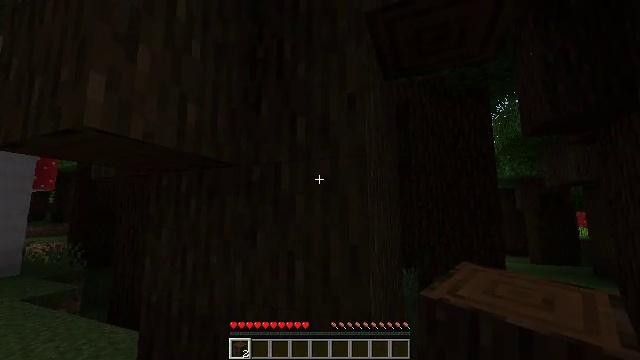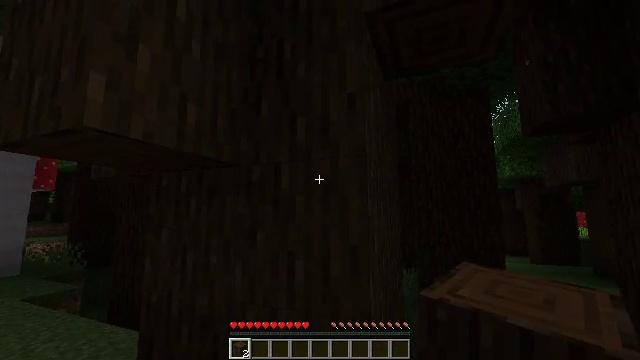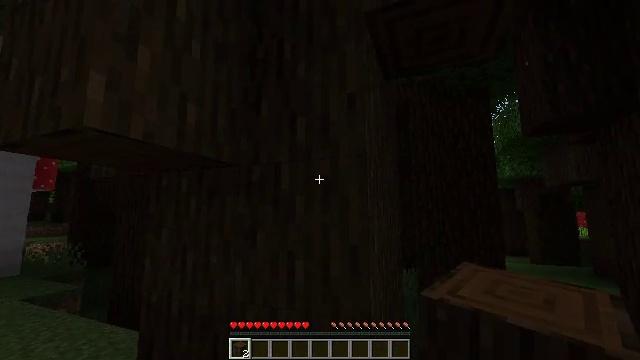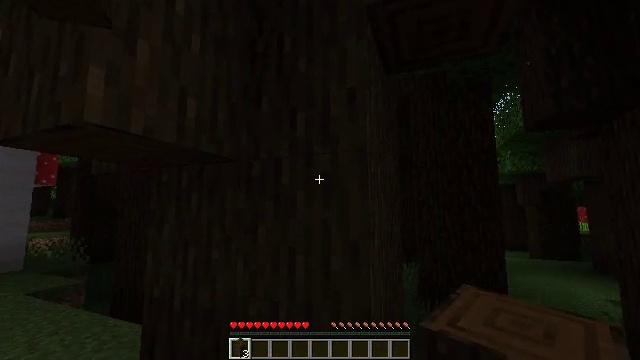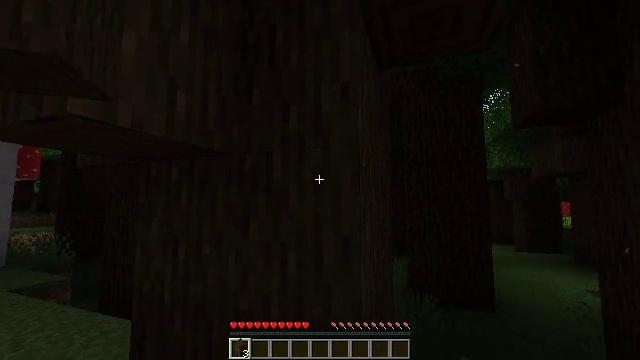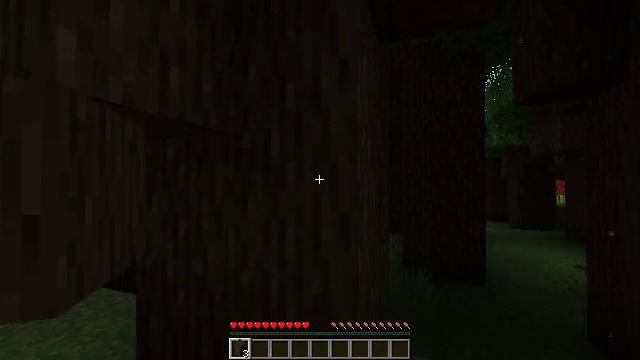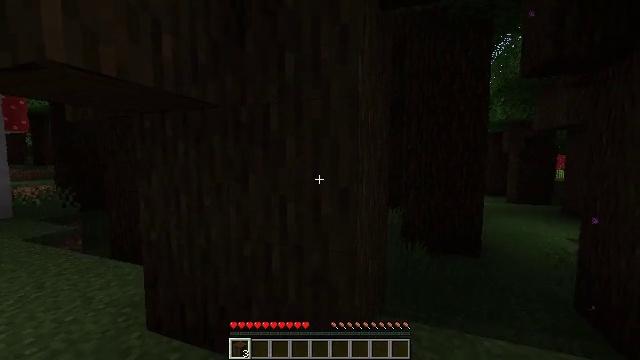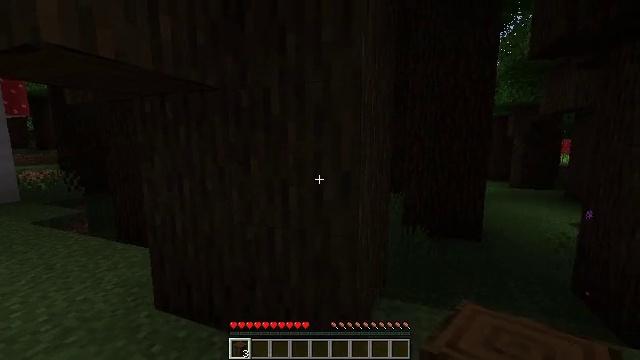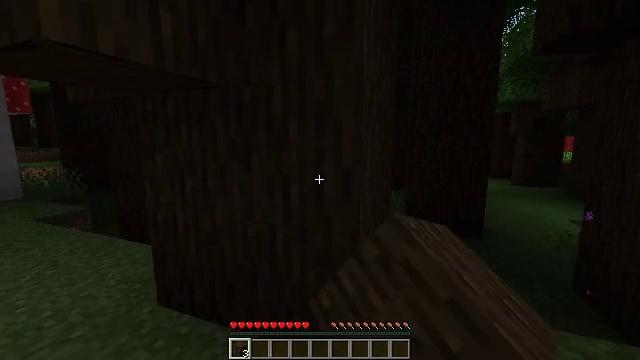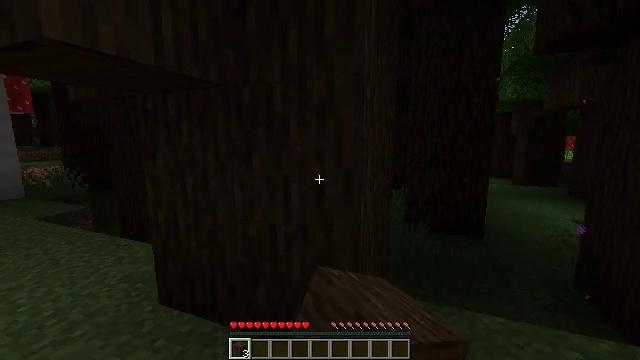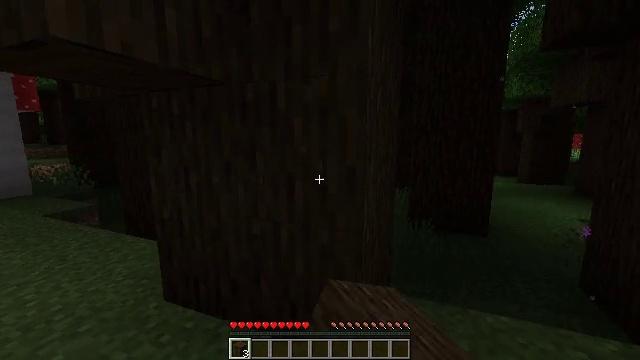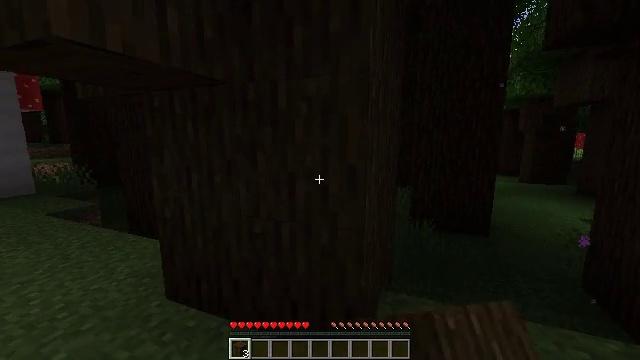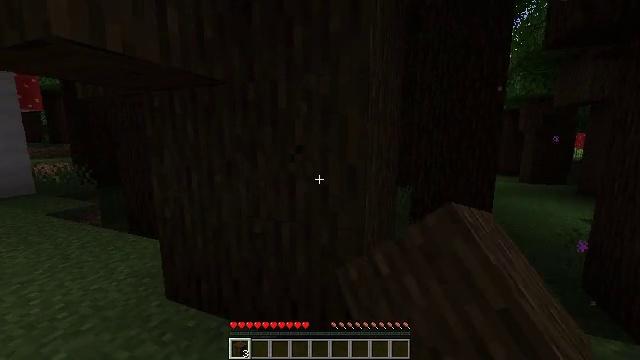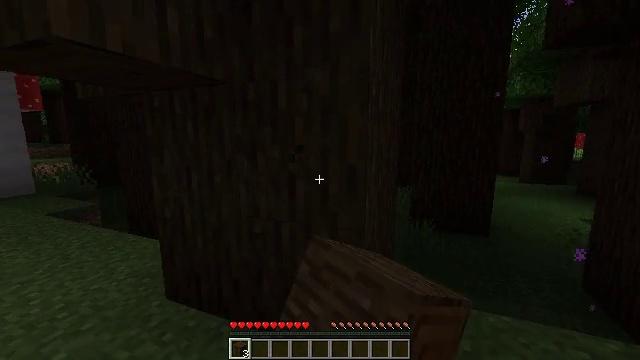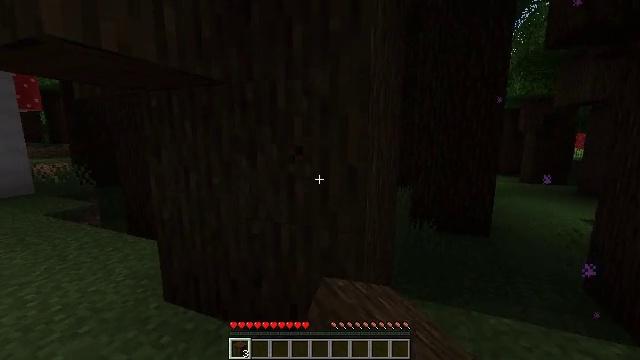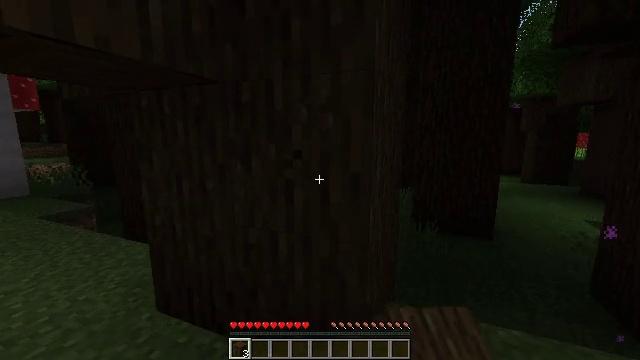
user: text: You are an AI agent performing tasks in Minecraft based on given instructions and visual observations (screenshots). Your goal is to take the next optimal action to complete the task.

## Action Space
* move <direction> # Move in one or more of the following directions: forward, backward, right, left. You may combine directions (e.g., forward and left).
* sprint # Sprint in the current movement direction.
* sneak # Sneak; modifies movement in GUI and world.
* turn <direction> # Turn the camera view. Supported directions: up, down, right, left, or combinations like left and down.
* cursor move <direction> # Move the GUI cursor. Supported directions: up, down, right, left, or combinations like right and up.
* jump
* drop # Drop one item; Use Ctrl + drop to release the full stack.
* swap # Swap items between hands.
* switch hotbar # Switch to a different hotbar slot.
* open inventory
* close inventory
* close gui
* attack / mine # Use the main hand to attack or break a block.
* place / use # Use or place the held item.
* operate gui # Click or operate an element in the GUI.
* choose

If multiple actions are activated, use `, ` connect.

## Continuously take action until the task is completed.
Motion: motion action
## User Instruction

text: Harvest dark oak log for resources.
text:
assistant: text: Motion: no_op
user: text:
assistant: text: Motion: no_op
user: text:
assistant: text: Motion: turn down
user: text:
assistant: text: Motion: turn right and down
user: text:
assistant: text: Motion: turn down
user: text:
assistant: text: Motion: turn down
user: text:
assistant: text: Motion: turn down, attack / mine
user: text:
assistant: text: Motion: attack / mine
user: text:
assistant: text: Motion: attack / mine
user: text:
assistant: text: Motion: attack / mine
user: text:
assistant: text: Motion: attack / mine
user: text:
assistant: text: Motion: attack / mine
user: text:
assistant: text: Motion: attack / mine
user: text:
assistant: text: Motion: move forward, attack / mine
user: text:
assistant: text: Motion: move forward, attack / mine
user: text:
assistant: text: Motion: attack / mine
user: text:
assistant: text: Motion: turn left and up, attack / mine
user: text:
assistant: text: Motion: turn left, attack / mine
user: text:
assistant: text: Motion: attack / mine
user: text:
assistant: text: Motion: attack / mine
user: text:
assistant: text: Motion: move right, turn left, attack / mine
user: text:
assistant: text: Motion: move forward and move right, turn left, attack / mine
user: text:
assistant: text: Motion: move forward and move right, turn left, attack / mine
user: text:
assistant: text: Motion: attack / mine
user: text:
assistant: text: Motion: turn left, attack / mine
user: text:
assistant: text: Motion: turn left, attack / mine
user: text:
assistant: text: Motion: turn left, attack / mine
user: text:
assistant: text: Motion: turn left, attack / mine
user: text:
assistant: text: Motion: attack / mine
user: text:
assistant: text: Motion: attack / mine